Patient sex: M
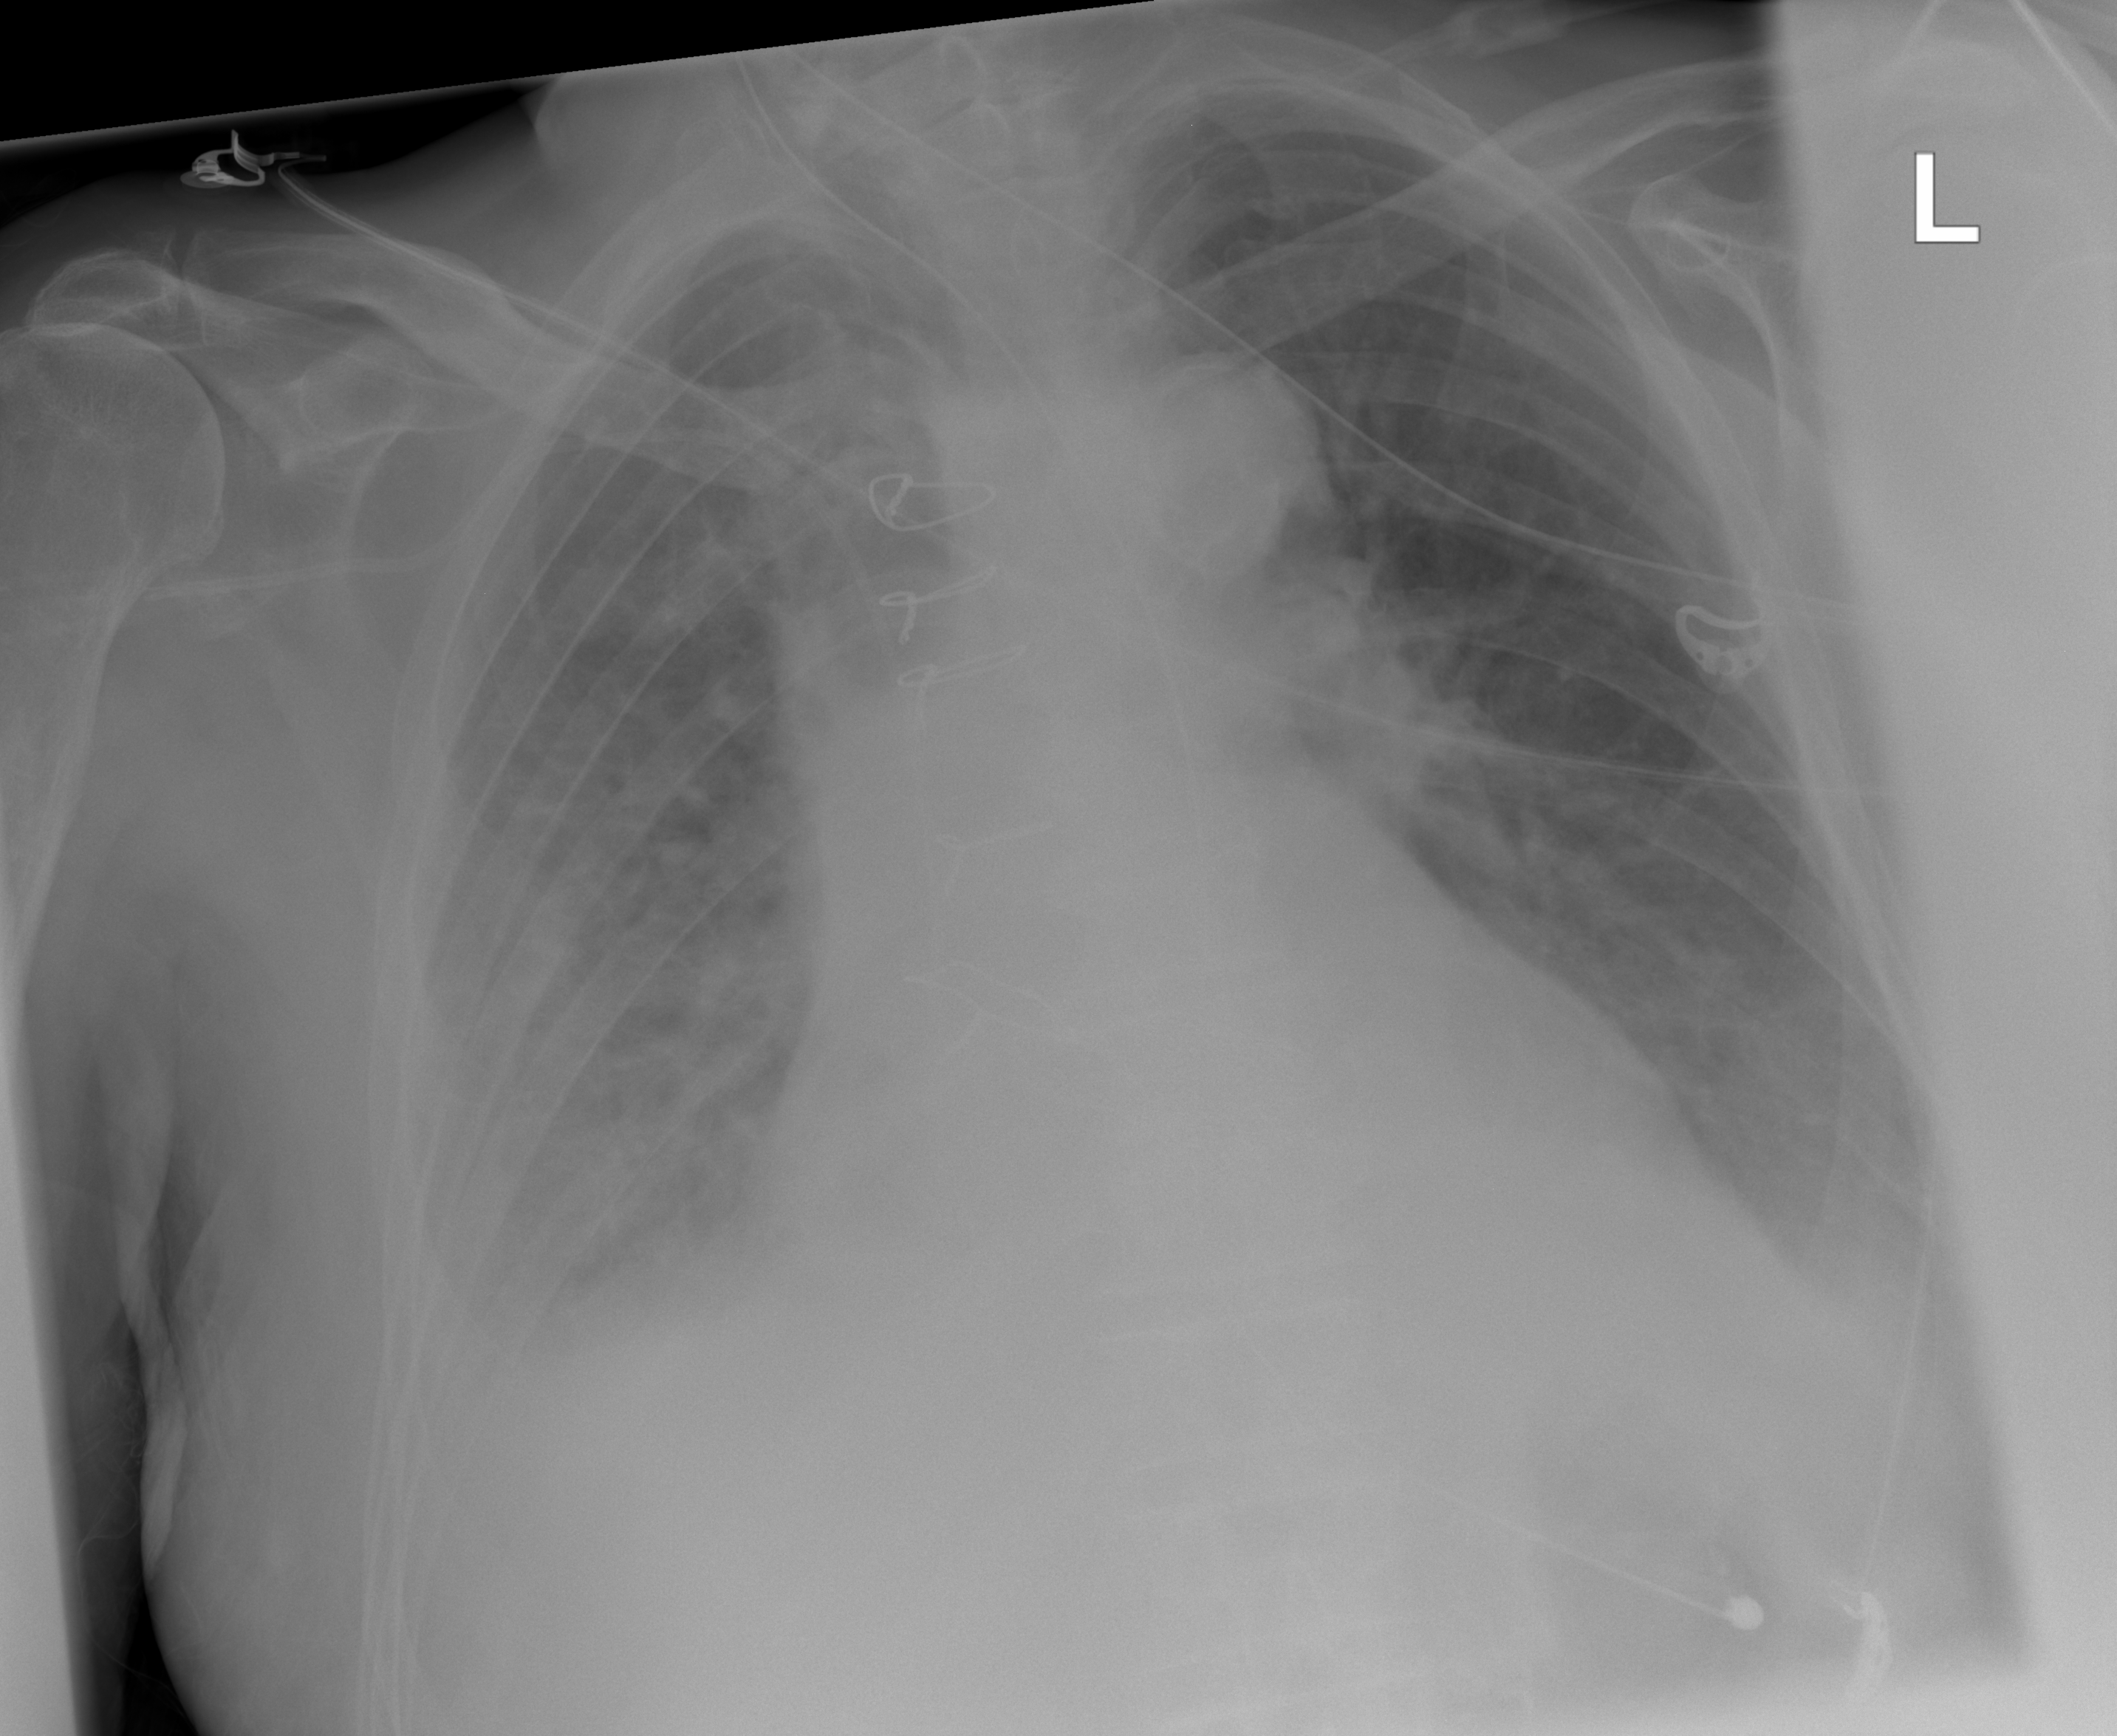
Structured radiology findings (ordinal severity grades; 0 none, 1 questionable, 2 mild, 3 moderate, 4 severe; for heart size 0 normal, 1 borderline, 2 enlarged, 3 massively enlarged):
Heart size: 2
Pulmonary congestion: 2
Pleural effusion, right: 2
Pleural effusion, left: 2
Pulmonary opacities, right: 3
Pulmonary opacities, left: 1
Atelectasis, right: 2
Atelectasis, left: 2